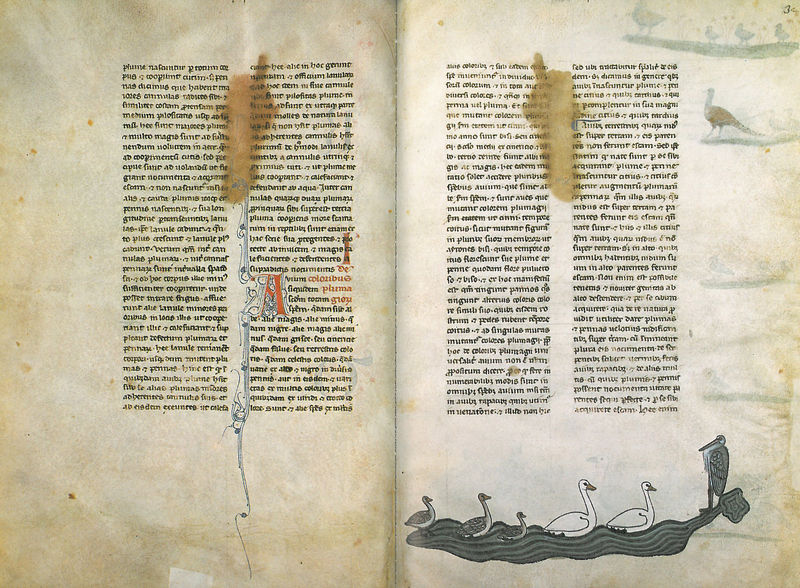
Titel: Falkenbuch Friedrichs des II.; De arte venandi cum avibus
Institution: Rom, Biblioteca Vaticana
Schlagwörter: blau, gruppe, vogel, wasser, weiß, fluss, grün, grau, schwarz, gras, rot, tiere, beige, ornament, alt, bibel, vögel, boot, ranken, schrift, wellen, ente, gans, schnabel, schwan, spalten, enten, verzierung, buch, seite, text, buchstaben, initiale, pfau, gänse, kranich, pelikan, reiher, wasservögel, fleck, buchdruck, flecken, seiten, fasan, griechisch, mittelalter, schwäne, handschrift, latein, flecke, hebräisch, storch, buchmalerei, inkunabel, kolumnen, manuskript, vögeln, falkenbuch, b, a, #gänse